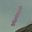
Label: 1